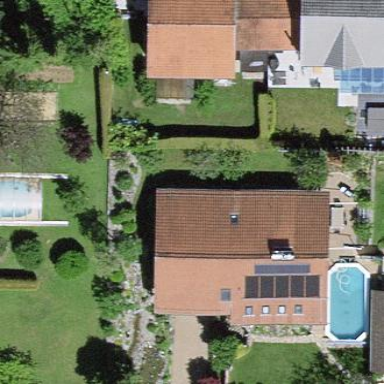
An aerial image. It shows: Simple and straightforward house.